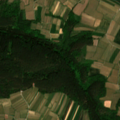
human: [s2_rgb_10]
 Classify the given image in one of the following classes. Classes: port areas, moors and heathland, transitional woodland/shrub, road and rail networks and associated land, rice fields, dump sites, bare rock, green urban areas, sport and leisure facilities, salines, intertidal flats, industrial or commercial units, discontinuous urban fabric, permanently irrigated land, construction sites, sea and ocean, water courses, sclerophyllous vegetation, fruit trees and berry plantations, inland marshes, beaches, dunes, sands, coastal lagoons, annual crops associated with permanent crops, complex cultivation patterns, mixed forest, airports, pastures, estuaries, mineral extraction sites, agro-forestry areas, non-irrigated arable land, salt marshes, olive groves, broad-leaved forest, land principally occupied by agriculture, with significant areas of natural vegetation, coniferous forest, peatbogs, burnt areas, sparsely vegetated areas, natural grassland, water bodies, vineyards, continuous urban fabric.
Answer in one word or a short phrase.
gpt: non-irrigated arable land, vineyards, coniferous forest